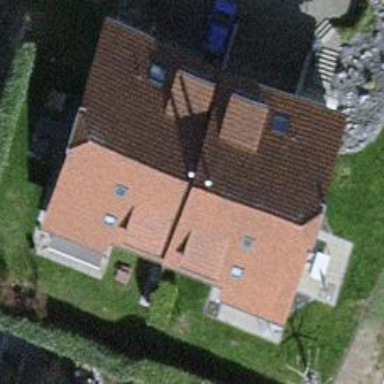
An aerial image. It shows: Detached building.